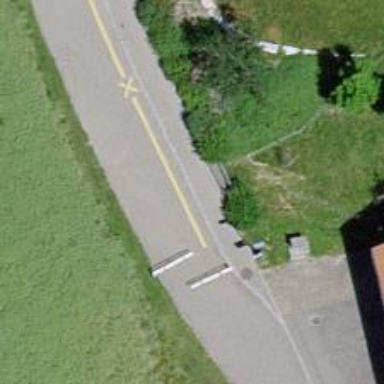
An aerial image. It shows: Bench for seating.